Question: This might be silly question but I didn't understand Design lib well. I am following <URL> to create below layout. The Blue area should work as parallax when I scroll the 'GridView'.
But when I scroll grid View nothing happens in AppBarLayout.
But This works with 'NestedScrollView' and 'RecyclerView'

Below is My Layout file-
'''
<?xml version="1.0" encoding="utf-8"?>
<android.support.design.widget.CoordinatorLayout xmlns:android="http://schemas.android.com/apk/res/android"
xmlns:app="http://schemas.android.com/apk/res-auto"
android:id="@+id/main_content"
android:layout_width="match_parent"
android:layout_height="match_parent"
android:fitsSystemWindows="true">
<android.support.design.widget.AppBarLayout
android:id="@+id/appbar"
android:layout_width="match_parent"
android:background="#500403"
android:layout_height="@dimen/detail_backdrop_height"
android:theme="@style/ThemeOverlay.AppCompat.Dark.ActionBar"
android:fitsSystemWindows="true">
<android.support.design.widget.CollapsingToolbarLayout
android:id="@+id/collapsing_toolbar"
android:layout_width="match_parent"
android:layout_height="match_parent"
android:background="#122453"
app:layout_scrollFlags="scroll|exitUntilCollapsed"
android:fitsSystemWindows="true"
app:contentScrim="?attr/colorPrimary"
app:expandedTitleMarginStart="48dp"
app:expandedTitleMarginEnd="64dp">
<ImageView
android:id="@+id/backdrop"
android:layout_width="match_parent"
android:layout_height="match_parent"
android:scaleType="centerCrop"
android:fitsSystemWindows="true"
app:layout_collapseMode="parallax" />
<ImageView
android:id="@+id/backdrop1"
android:layout_width="50dp"
android:layout_height="50dp"
android:scaleType="fitCenter"
android:fitsSystemWindows="true"
android:layout_gravity="center"
android:src="@drawable/bar_offline"
app:layout_collapseMode="parallax" />
<android.support.v7.widget.Toolbar
android:id="@+id/toolbar"
android:layout_width="match_parent"
android:layout_height="?attr/actionBarSize"
android:background="#982223"
app:popupTheme="@style/ThemeOverlay.AppCompat.Light"
app:layout_collapseMode="pin" />
</android.support.design.widget.CollapsingToolbarLayout>
</android.support.design.widget.AppBarLayout>
<GridView
android:id="@+id/grid"
android:numColumns="4"
android:background="#367723"
android:layout_width="match_parent"
android:layout_height="match_parent"
app:layout_behavior="@string/appbar_scrolling_view_behavior"
/>
<android.support.design.widget.FloatingActionButton
android:layout_height="wrap_content"
android:layout_width="wrap_content"
app:layout_anchor="@id/appbar"
app:layout_anchorGravity="bottom|right|end"
android:src="@drawable/bar_offline"
android:layout_margin="@dimen/fab_margin"
android:clickable="true"/>
</android.support.design.widget.CoordinatorLayout>
'''
Any help would be appreciated.
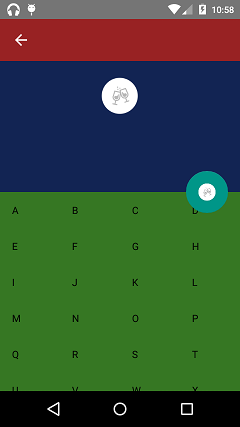
Answer: With ListView/GridView, it works only on Lollipop by following code-
'''
if (Build.VERSION.SDK_INT >= Build.VERSION_CODES.LOLLIPOP) {
listView.setNestedScrollingEnabled(true);
}
'''
I think for Now CoordinatorLayout works only with 'RecyclerView' and 'NestedScrollView'
## EDIT :
'''
ViewCompat.setNestedScrollingEnabled(listView/gridview,true); (add Android Support v4 Library 23.1 or +)
'''